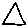
Label: triangle